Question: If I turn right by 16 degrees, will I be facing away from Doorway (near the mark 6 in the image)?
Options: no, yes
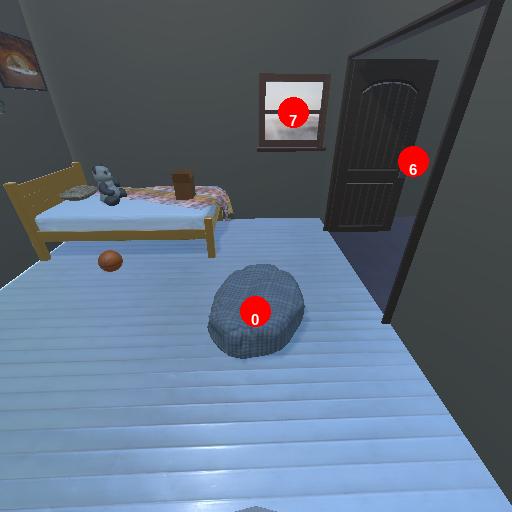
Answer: no